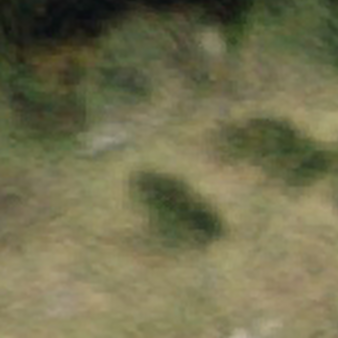
Label: other